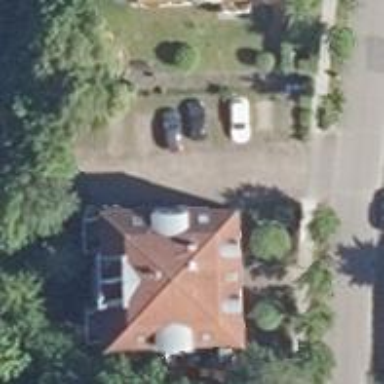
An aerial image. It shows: Driveway.